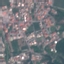
Land use / land cover: Residential